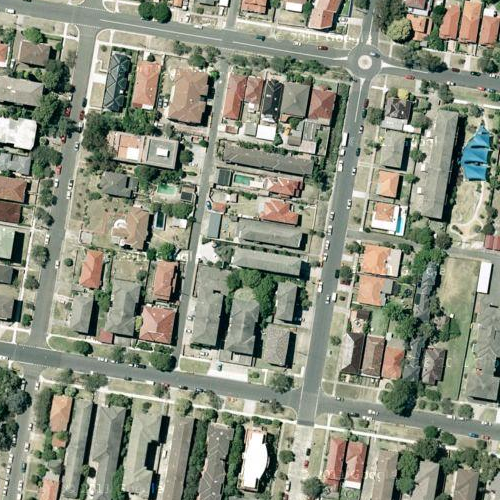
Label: sydney